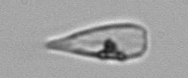
Label: Licmophora